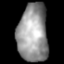
Tissue: lung
Cell type: Others
Senescence score: 0.1213
Nuclear area (px): 1720
Mean DAPI intensity: 150.515